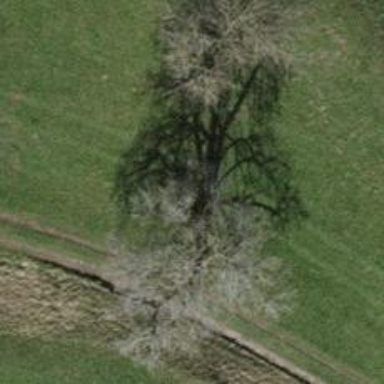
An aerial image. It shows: Beautiful tree in nature.